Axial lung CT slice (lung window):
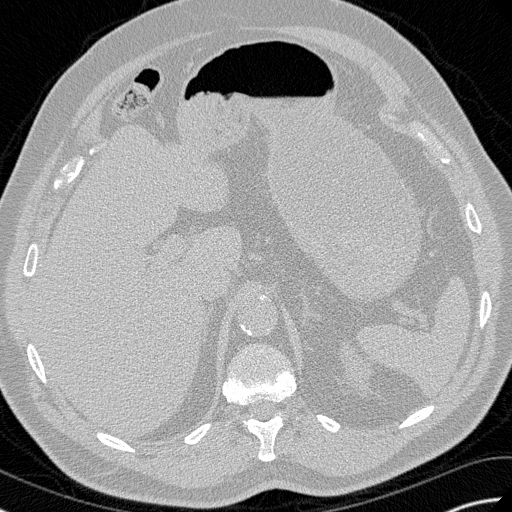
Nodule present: no